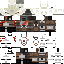
A female skeleton skin with dark skin, wearing brown helmet dressed in a red robe top and brown pants, featuring a closed mouth.